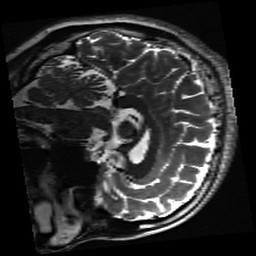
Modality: inplaneT2
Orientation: sagittal